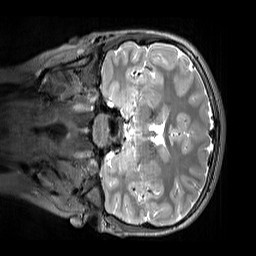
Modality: T2w
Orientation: coronal
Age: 12
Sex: male
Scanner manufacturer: siemens
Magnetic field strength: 3 T
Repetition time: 3.2 s
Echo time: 0.408 s